Interaction volume radius: 5 \u00c5
Interaction volume height: 40 \u00c5
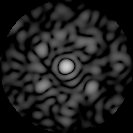
Disorder parameter: 0.6574